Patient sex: M
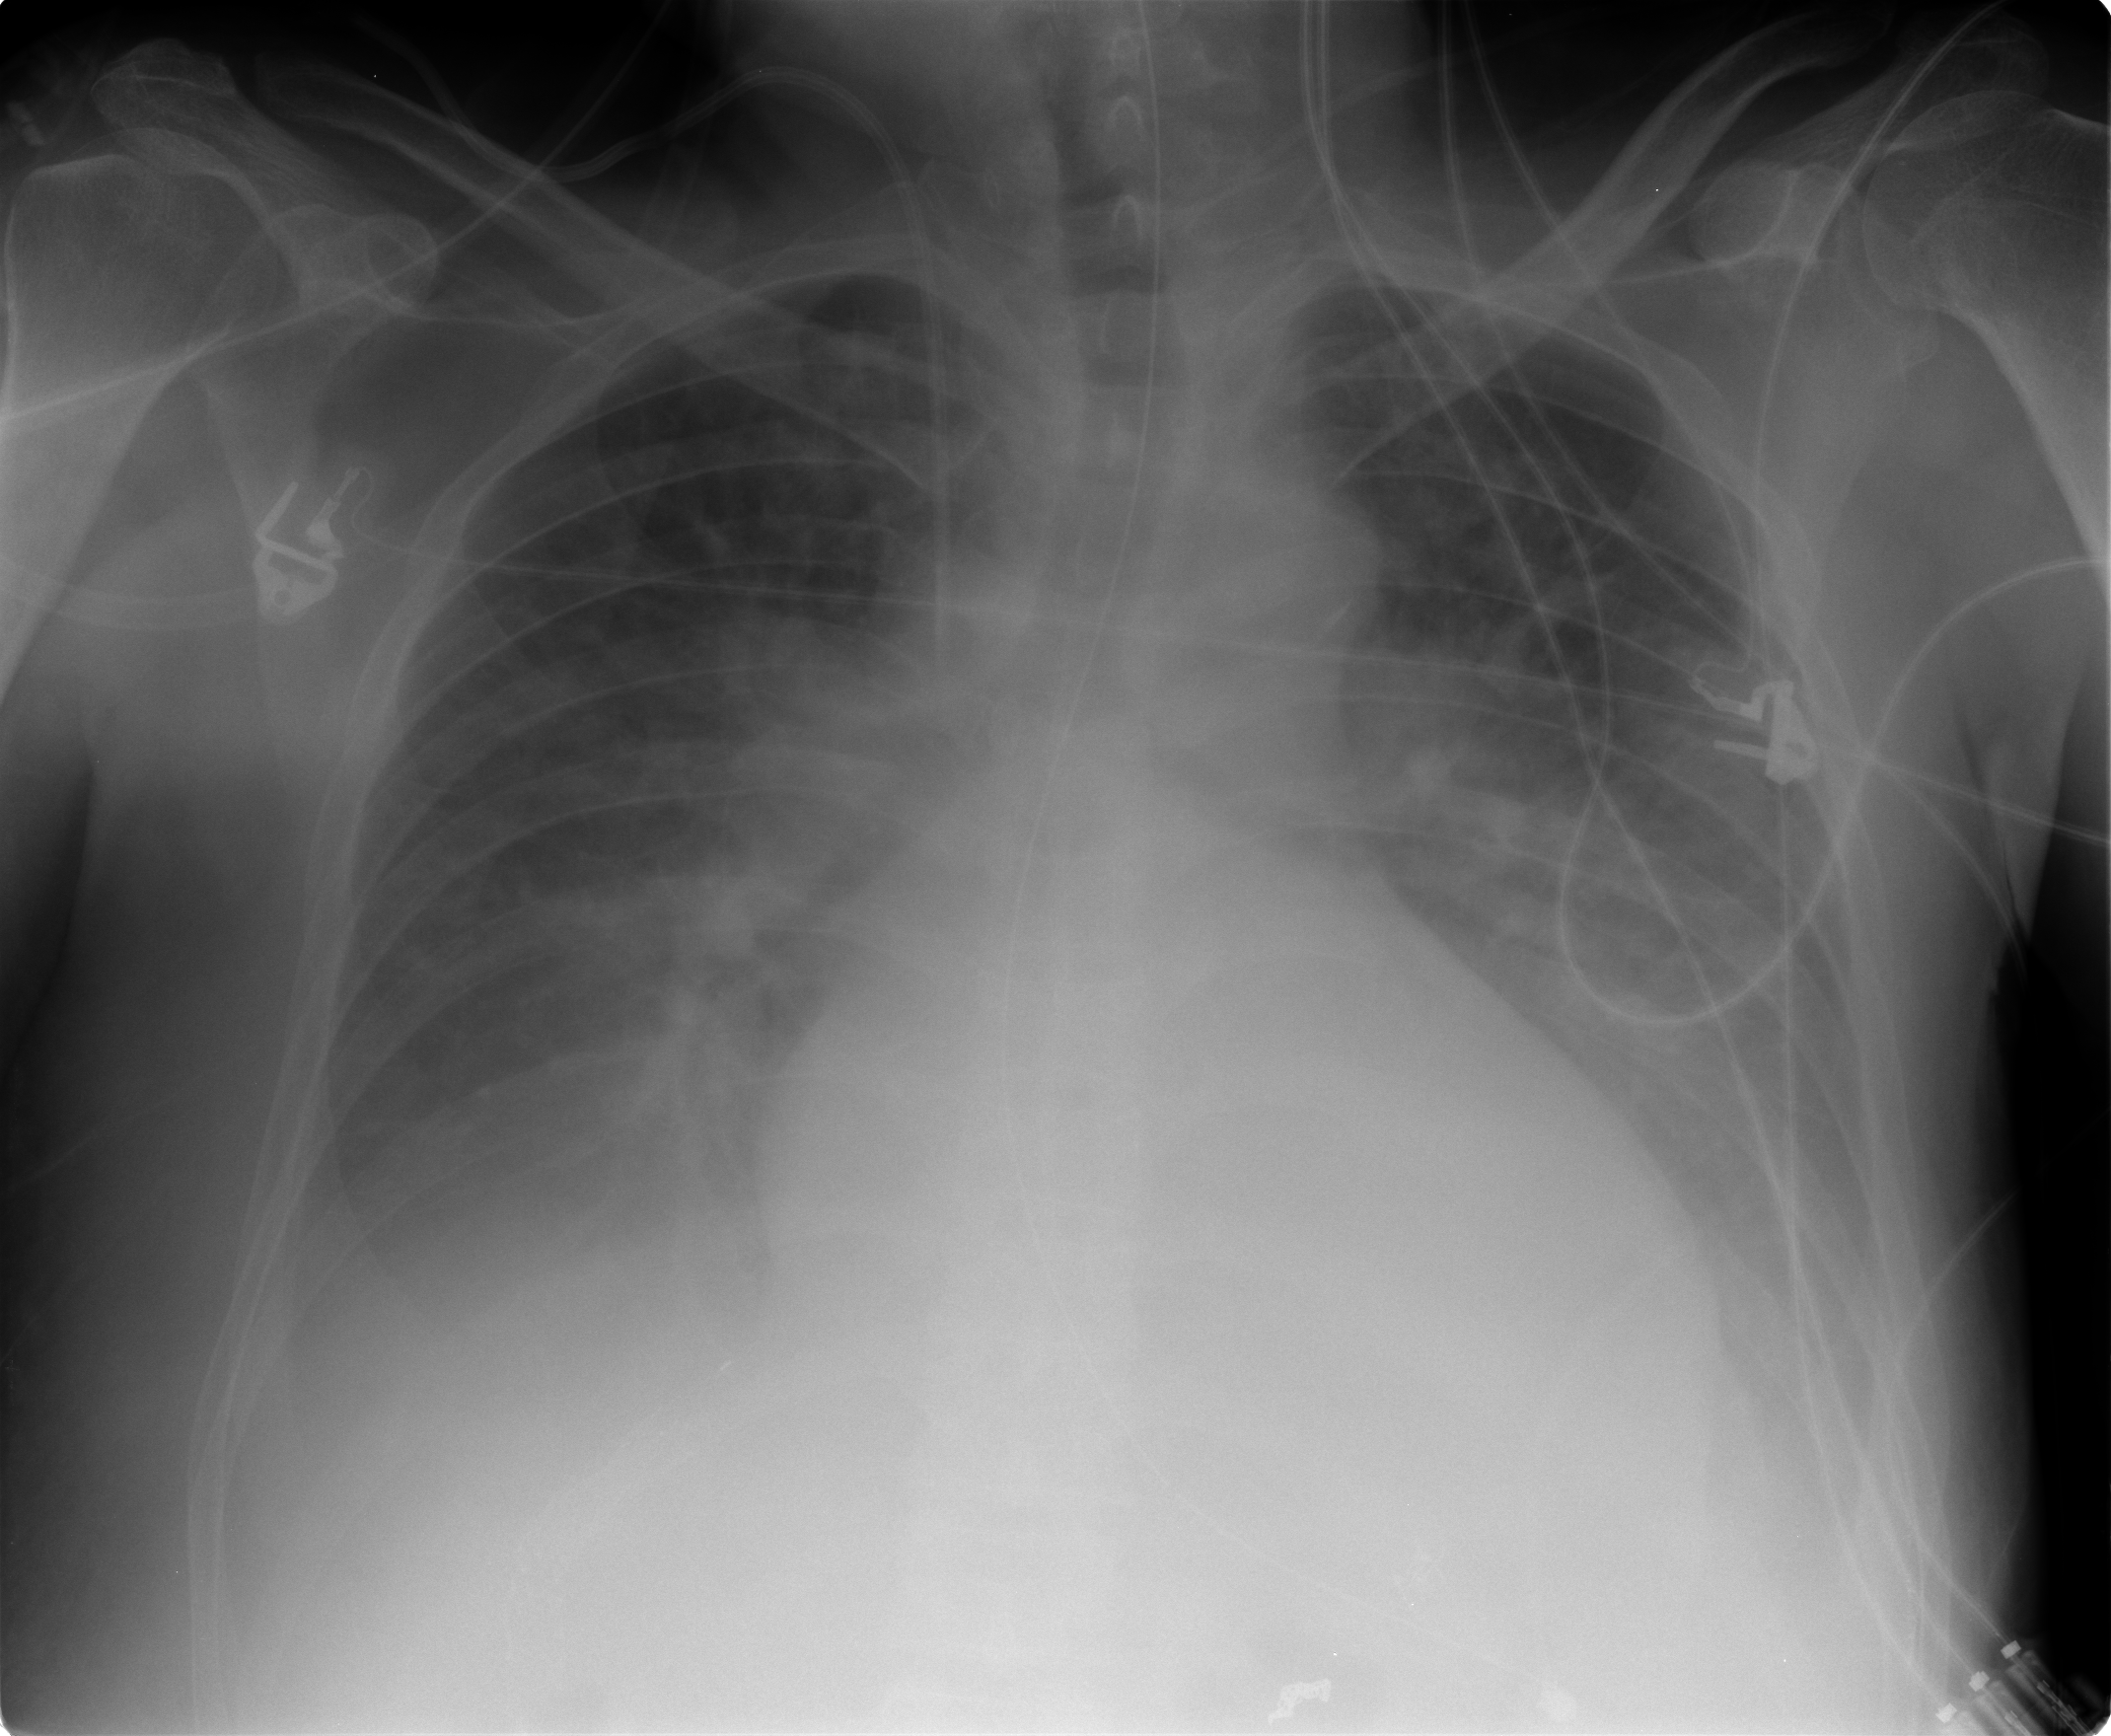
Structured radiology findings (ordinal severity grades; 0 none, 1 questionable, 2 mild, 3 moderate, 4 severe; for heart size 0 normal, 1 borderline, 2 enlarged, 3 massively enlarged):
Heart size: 2
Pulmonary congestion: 2
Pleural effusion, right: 2
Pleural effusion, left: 2
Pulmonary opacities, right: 0
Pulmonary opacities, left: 0
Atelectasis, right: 2
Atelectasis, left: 2